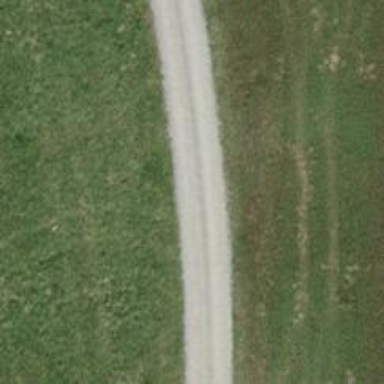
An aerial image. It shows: Gravel track with grade2 tracktype.